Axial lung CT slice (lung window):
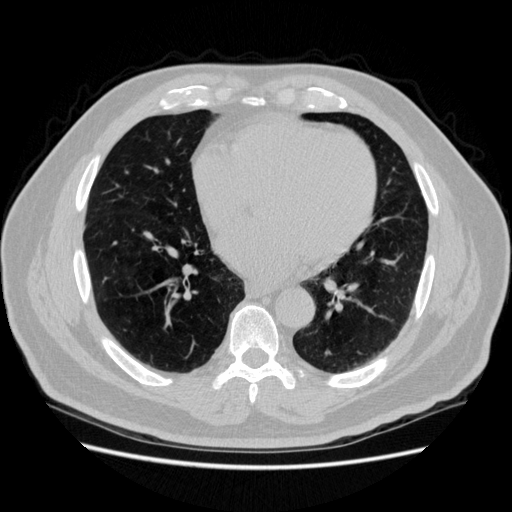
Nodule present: no